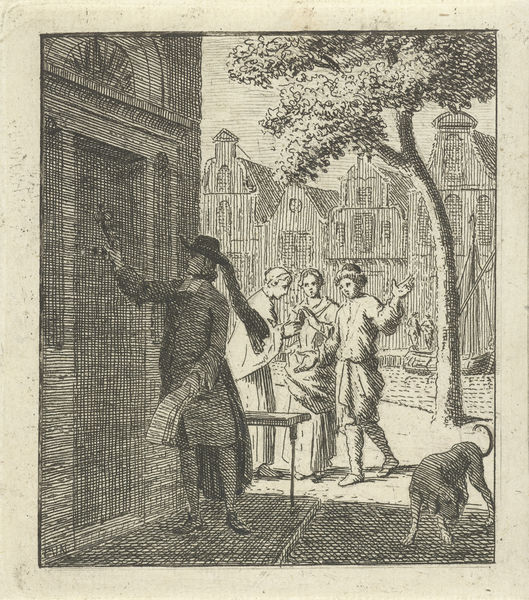
Titel: Man die aan een deur klopt
Künstler: Cornelis van Noorde
Standort: Amsterdam
Institution: Rijksmuseum
Schlagwörter: gravure, doré, prêtre